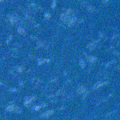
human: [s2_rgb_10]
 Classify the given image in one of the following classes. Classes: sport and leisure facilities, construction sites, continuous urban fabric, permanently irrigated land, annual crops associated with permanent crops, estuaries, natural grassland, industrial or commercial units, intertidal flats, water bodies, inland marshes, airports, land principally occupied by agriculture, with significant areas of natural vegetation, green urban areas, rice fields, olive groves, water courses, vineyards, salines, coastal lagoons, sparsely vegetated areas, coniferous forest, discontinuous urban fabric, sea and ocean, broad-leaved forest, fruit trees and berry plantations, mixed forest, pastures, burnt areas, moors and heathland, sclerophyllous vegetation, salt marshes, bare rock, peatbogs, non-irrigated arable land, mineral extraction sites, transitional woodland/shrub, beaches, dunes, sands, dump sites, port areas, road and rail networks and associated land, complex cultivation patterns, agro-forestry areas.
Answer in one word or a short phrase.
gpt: sea and ocean